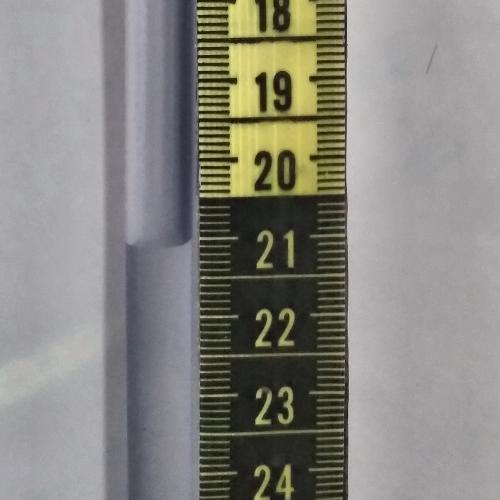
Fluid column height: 21.0 cm